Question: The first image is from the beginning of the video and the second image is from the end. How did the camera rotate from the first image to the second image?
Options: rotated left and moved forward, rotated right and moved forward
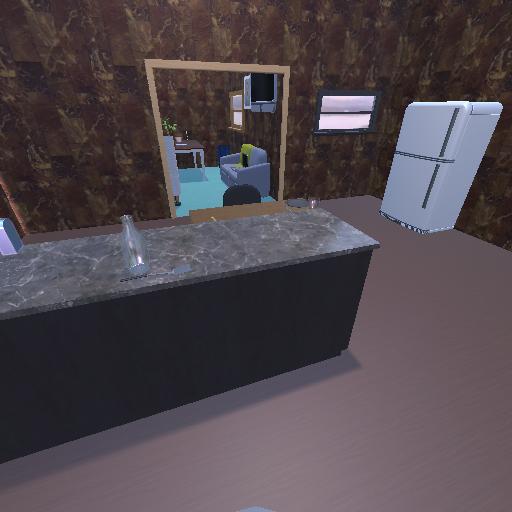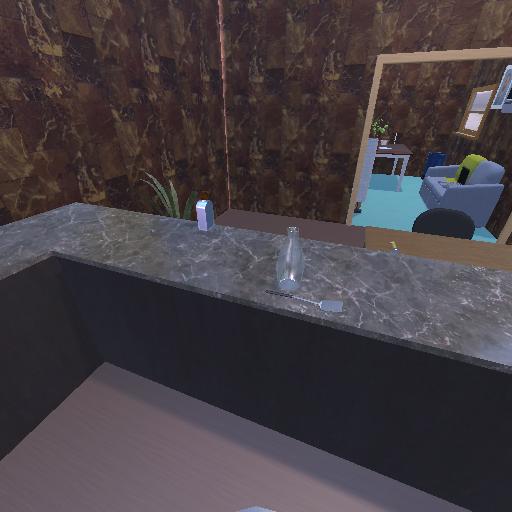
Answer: rotated left and moved forward